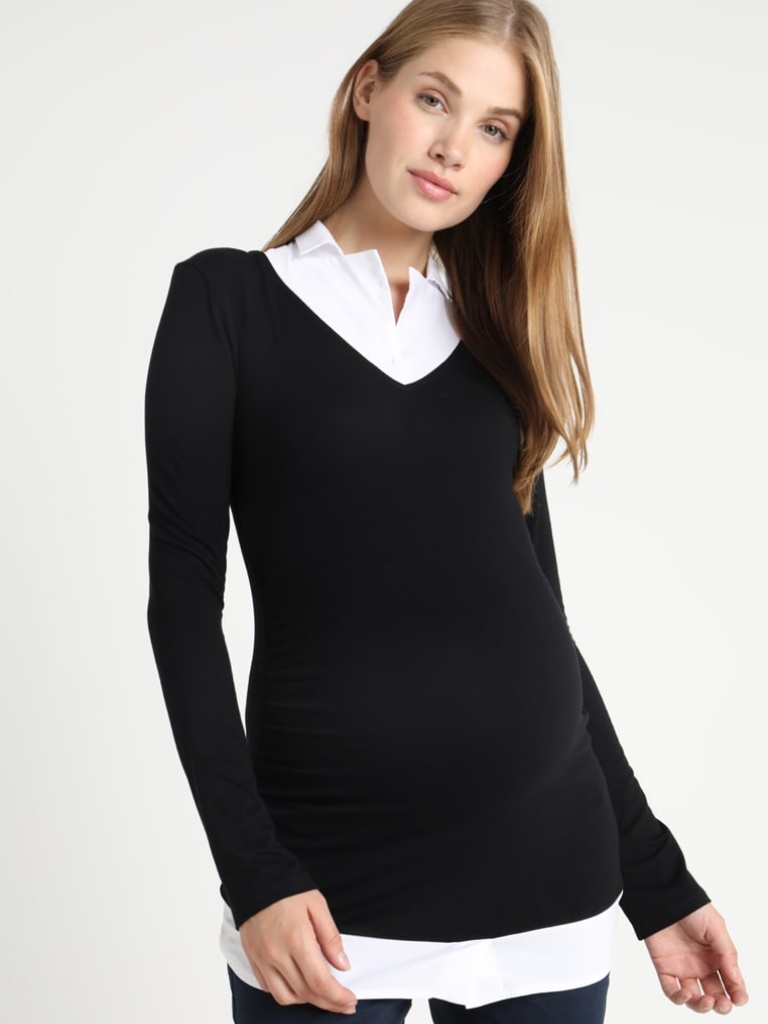
knit tight a long-sleeved with the sleeves down hip length Untucked v-neck maternity